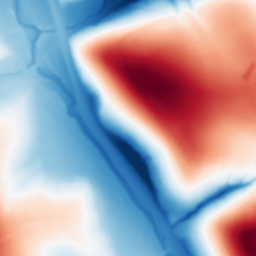
Category: multiscale
Decomposition family: dog_multiscale
Decomposition parameters: sigma_ratio: 2
n_scales: 6
base_sigma: 1
Upsampling method: bilinear
Upsampling parameters: scale: 8
Upsampling scale: 8